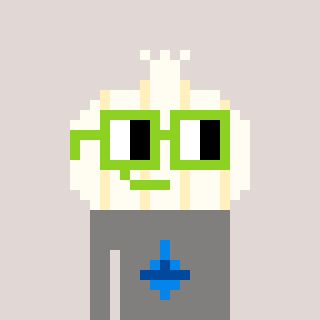
a pixel art character with square light green glasses, a garlic-shaped head and a bluegrey-colored body on a warm background